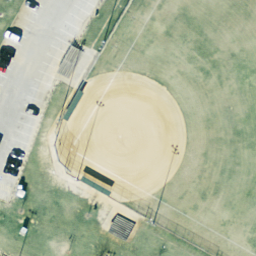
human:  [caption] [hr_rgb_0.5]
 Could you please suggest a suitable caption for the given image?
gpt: An old baseball diamond with sands and grass .

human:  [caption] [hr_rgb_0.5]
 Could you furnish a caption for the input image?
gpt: This is an old baseball diamond .

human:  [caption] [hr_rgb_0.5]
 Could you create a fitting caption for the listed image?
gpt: It is a small baseball diamond .

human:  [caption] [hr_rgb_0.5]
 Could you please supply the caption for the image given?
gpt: It is an old baseball diamond with sands and grass .

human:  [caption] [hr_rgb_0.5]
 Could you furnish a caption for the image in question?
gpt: An old baseball diamond with sands and grass .